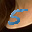
Label: 5